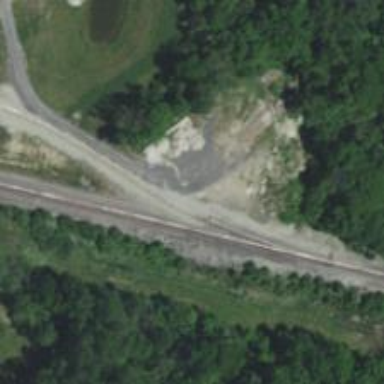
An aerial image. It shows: Rail spur service.